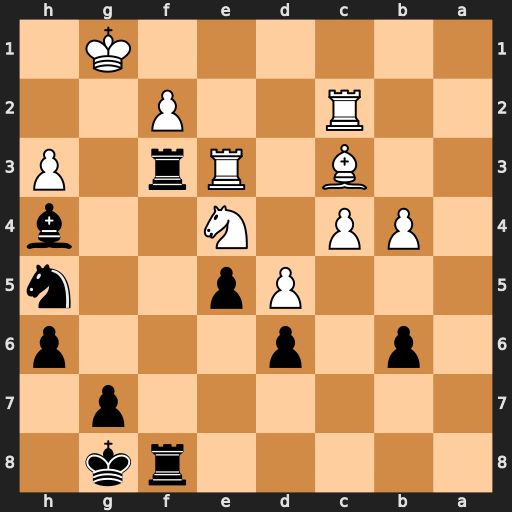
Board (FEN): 5rk1/6p1/1p1p3p/3Pp2n/1PP1N2b/2B1Rr1P/2R2P2/6K1
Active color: b
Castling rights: -
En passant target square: -
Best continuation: Bxf2+ Nxf2 Rxe3